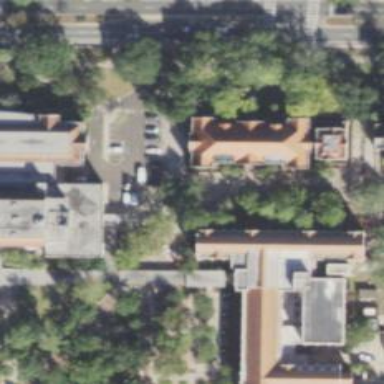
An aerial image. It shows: Historic university building that houses library.